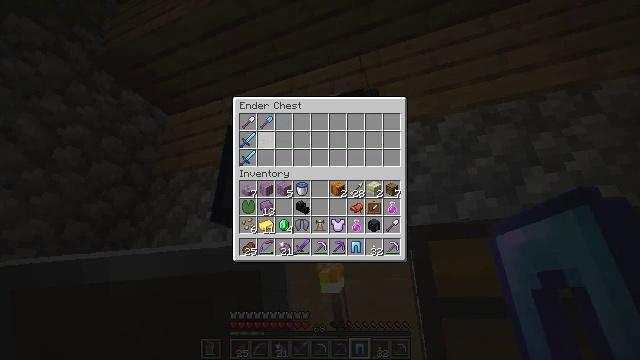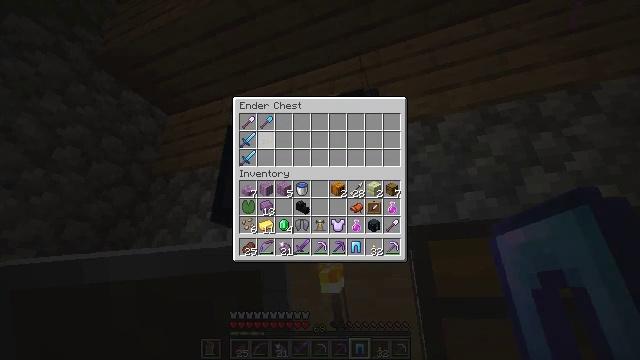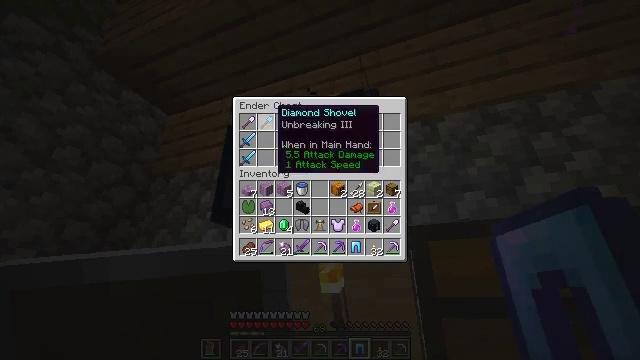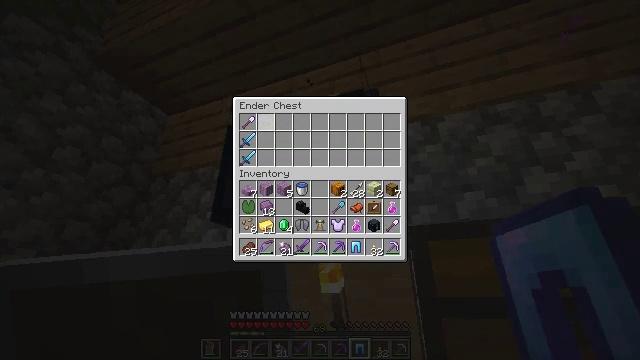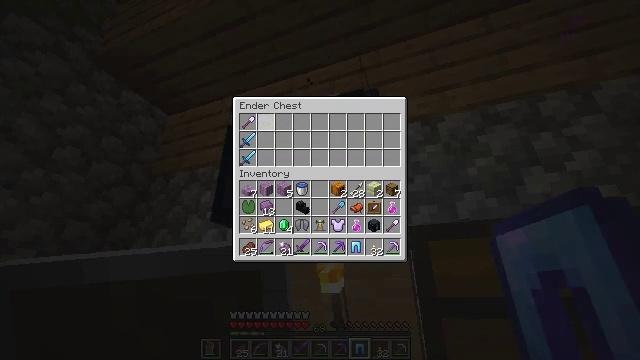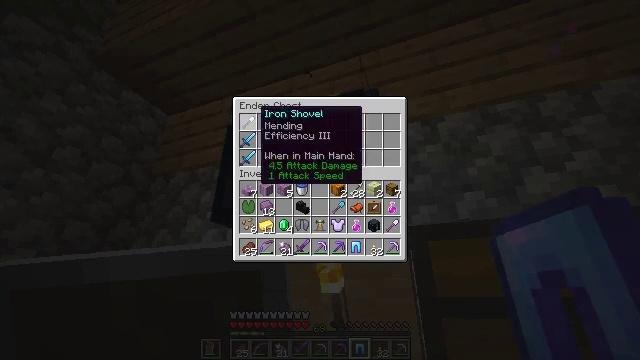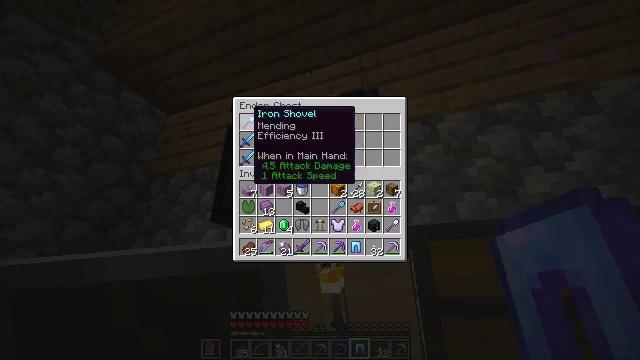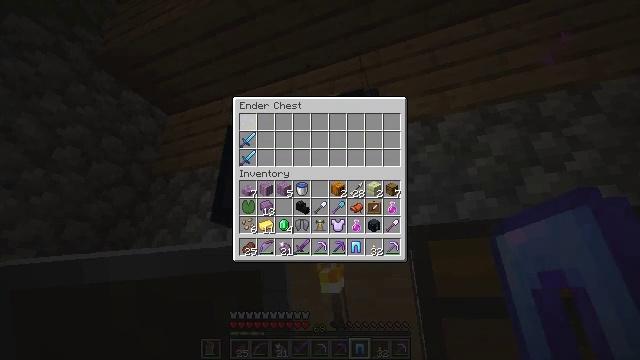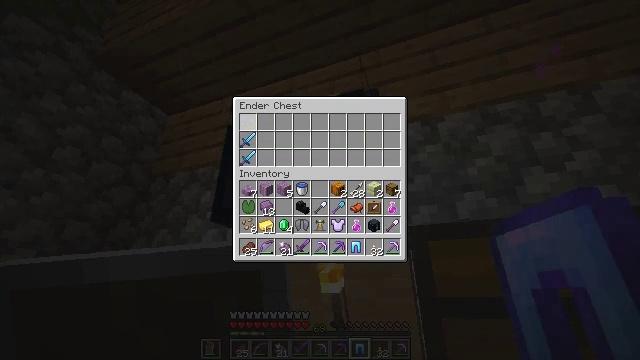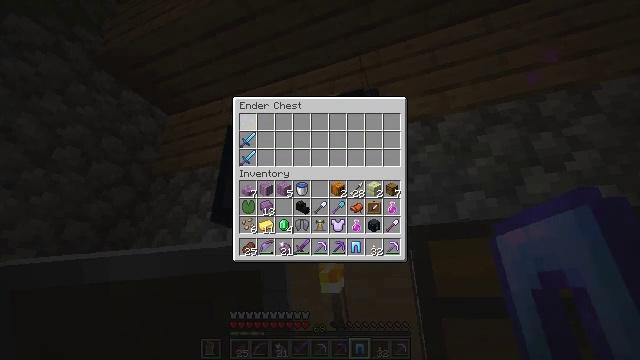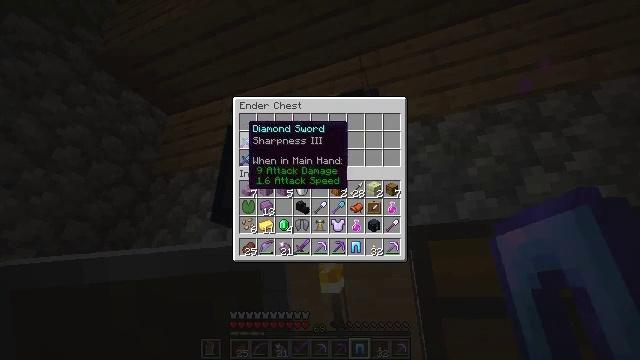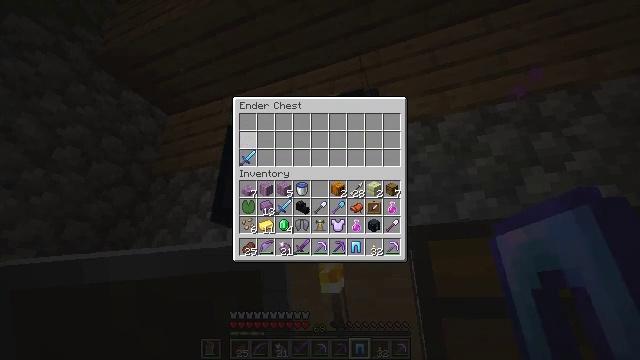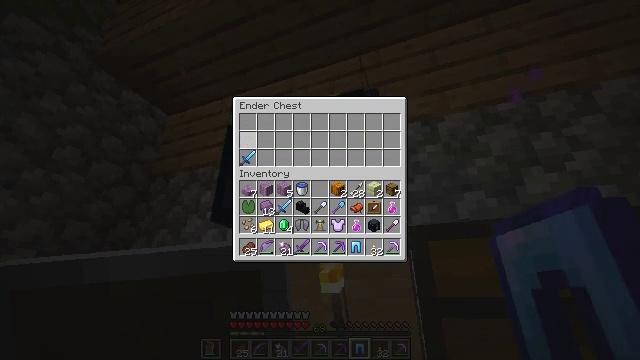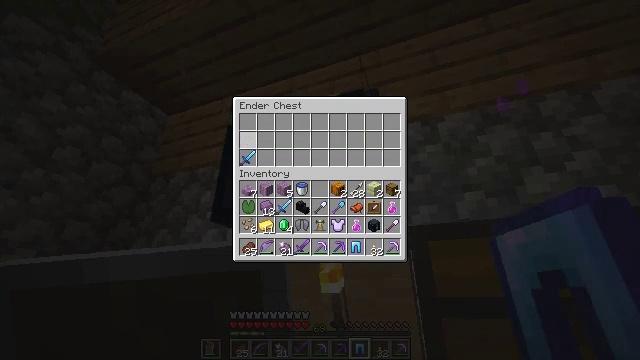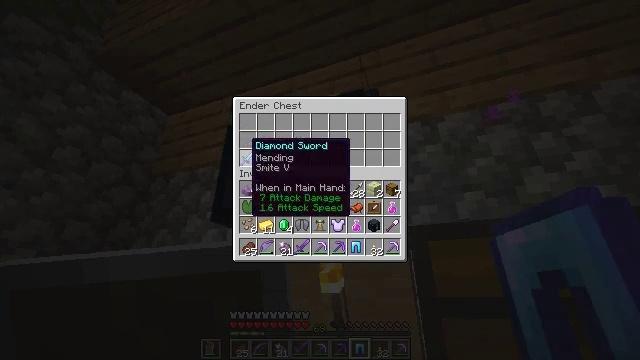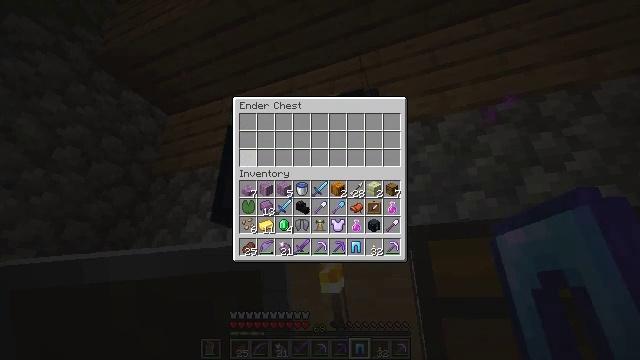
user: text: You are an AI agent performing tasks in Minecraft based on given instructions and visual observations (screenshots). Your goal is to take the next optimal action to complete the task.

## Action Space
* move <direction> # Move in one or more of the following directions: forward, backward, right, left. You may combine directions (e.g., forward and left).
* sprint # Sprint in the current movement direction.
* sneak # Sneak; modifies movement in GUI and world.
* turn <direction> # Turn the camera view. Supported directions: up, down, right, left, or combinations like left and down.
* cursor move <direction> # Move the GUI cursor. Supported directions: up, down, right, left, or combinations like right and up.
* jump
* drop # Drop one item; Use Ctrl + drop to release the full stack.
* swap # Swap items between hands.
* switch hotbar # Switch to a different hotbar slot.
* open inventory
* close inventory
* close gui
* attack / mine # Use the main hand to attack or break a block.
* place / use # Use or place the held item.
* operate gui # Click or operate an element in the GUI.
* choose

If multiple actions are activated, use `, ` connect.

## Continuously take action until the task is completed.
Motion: motion action
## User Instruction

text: Use a crafting table to make a shulker box.
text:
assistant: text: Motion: sneak, use / place
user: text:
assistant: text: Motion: sneak, turn up
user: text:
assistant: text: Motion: sneak, use / place
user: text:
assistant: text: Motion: sneak, use / place
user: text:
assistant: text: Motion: sneak, turn left, use / place
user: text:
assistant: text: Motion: sneak, turn left
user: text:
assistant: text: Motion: sneak, use / place
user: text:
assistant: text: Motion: sneak, use / place
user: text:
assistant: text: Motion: sneak, turn down, use / place
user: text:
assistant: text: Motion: sneak, turn down
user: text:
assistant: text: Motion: sneak, use / place
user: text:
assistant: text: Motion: sneak, use / place
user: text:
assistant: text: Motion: sneak, turn down
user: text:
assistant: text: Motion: sneak
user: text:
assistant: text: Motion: sneak, use / place
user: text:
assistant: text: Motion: sneak, use / place
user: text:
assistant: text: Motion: sneak
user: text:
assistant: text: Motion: sneak
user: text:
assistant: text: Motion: sneak
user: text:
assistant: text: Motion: sneak
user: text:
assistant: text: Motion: sneak, open inventory
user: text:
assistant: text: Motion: open inventory
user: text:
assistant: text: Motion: turn left and down
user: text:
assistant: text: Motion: turn left and down
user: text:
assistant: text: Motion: turn left and down
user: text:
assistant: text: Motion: turn left and down
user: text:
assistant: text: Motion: turn left and down
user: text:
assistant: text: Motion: turn left and down
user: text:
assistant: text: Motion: turn left and down
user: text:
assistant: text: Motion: turn left and down, use / place